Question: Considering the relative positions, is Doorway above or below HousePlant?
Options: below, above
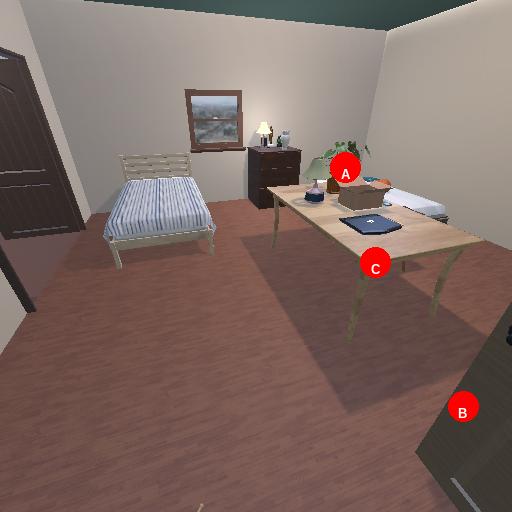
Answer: below